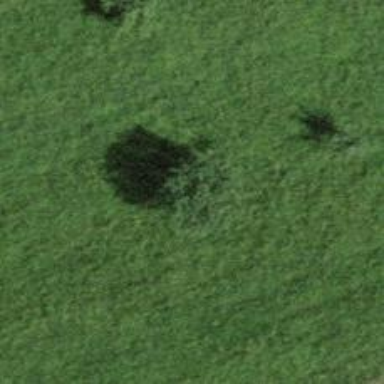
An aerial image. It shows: Broadleaved tree in natural setting.